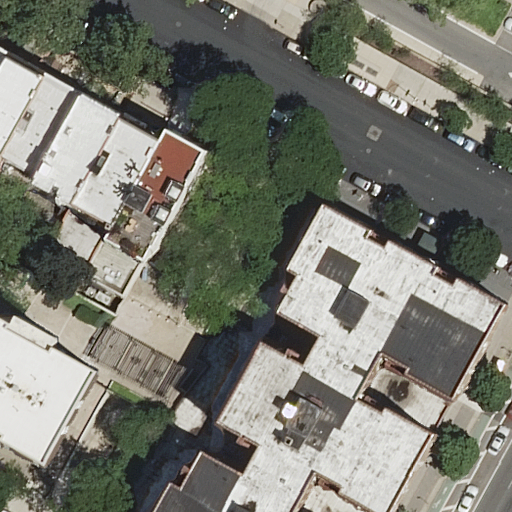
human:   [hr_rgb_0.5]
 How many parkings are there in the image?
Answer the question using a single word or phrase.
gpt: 1

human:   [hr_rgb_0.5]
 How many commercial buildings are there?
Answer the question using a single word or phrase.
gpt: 0

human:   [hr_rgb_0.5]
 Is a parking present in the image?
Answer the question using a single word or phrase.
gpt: yes

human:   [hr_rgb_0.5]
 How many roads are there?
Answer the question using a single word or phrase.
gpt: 5

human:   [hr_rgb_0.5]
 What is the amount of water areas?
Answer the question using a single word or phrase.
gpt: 0

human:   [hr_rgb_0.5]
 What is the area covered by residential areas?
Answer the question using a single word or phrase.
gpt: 569m2

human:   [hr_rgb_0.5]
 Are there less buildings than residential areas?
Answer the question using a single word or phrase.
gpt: no

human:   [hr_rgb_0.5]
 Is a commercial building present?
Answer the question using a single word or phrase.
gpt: no

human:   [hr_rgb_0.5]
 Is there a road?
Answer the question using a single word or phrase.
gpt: yes

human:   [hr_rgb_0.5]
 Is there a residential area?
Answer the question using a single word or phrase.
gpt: yes

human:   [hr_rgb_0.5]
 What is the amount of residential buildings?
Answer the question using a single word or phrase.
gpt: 8

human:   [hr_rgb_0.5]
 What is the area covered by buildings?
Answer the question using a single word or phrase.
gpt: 3943m2

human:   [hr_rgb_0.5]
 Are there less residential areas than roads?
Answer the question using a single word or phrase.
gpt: yes

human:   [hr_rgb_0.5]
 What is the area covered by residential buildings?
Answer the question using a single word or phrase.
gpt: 3943m2

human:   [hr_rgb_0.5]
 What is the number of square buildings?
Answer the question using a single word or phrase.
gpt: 0

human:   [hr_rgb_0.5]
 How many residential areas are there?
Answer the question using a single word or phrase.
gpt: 1

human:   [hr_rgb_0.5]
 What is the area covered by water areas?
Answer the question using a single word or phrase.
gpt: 0m2

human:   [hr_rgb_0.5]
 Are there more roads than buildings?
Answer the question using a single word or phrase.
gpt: no

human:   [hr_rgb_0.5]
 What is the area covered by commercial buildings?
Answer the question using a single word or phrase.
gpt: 0m2

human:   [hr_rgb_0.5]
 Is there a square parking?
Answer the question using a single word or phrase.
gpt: no

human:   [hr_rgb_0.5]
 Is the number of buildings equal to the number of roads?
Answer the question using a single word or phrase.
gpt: no

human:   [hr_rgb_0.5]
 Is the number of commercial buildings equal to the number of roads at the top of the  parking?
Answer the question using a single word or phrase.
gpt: no

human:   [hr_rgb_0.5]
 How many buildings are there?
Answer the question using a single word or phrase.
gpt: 8

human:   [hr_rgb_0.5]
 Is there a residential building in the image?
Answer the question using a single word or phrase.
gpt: yes

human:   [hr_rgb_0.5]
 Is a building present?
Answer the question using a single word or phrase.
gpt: yes

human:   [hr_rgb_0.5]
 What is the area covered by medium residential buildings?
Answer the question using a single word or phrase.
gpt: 1276m2

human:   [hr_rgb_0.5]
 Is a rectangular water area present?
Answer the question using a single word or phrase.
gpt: no

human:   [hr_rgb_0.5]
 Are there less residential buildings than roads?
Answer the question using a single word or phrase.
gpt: no

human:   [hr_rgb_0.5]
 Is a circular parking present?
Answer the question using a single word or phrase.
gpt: no

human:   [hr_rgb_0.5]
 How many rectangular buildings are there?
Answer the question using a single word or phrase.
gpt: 6

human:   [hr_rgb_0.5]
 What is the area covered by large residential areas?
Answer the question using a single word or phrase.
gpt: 569m2

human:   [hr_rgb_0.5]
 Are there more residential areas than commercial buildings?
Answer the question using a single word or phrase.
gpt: yes

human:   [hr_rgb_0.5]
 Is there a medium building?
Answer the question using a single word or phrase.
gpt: yes

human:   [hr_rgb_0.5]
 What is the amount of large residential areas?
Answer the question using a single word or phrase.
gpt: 1

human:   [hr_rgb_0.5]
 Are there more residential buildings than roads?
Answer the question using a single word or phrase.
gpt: yes

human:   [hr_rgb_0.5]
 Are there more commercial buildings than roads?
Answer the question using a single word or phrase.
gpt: no

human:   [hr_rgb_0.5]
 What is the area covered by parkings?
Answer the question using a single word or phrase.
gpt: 337m2

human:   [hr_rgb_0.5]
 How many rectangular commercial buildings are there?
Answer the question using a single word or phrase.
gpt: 0

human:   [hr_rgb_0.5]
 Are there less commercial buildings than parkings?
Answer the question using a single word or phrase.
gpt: yes

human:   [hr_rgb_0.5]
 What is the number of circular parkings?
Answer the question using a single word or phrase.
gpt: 0

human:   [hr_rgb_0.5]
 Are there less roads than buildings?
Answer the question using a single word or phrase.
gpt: yes

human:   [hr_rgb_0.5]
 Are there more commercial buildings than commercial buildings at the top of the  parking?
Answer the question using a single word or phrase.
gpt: no

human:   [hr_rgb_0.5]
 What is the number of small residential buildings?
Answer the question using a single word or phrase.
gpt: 2

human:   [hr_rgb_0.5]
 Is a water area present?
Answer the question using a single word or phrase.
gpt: no

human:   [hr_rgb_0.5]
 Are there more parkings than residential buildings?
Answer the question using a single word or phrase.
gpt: no

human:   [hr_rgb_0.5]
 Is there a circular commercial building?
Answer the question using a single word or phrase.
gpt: no

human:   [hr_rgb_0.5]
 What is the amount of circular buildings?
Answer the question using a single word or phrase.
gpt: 0

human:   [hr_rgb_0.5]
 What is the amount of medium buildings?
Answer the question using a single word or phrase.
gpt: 5

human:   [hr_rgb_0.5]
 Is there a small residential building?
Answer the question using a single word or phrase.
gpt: yes

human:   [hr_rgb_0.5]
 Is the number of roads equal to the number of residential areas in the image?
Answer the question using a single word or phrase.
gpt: no

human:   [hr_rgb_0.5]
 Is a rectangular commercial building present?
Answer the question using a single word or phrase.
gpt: no

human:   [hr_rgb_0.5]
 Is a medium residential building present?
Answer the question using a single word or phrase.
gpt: yes

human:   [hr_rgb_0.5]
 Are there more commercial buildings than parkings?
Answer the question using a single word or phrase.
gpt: no

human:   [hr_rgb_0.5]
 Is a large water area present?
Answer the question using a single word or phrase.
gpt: no

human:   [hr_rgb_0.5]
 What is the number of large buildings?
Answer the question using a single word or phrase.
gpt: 1

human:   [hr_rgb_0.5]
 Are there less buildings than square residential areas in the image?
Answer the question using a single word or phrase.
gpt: no

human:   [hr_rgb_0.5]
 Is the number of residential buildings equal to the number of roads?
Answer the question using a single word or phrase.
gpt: no

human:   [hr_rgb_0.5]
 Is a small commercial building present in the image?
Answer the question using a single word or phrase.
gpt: no

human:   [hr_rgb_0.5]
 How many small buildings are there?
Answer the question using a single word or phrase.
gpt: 2

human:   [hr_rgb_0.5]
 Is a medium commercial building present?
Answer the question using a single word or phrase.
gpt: no

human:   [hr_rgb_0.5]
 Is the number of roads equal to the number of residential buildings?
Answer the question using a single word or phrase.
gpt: no

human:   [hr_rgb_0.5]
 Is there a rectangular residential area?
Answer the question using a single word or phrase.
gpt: yes

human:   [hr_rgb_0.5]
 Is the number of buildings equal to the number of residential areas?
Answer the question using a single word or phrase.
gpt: no

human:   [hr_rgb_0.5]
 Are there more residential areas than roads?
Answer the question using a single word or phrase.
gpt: no